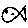
Label: fish